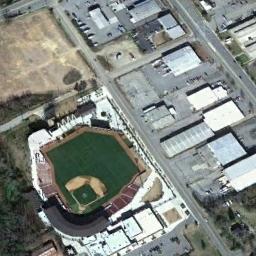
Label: stadium